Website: apple
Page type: account-selection
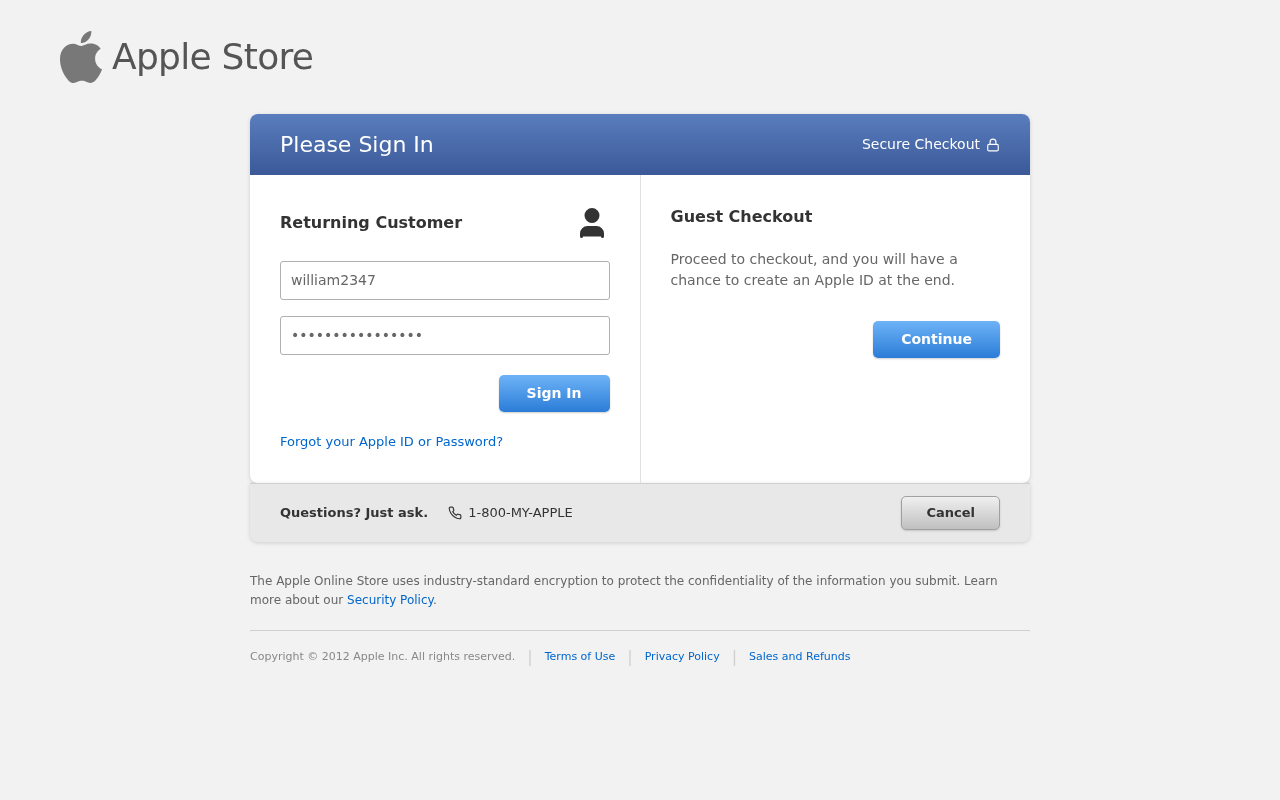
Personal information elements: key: PII_LOGIN_USERNAME
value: william2347